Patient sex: M
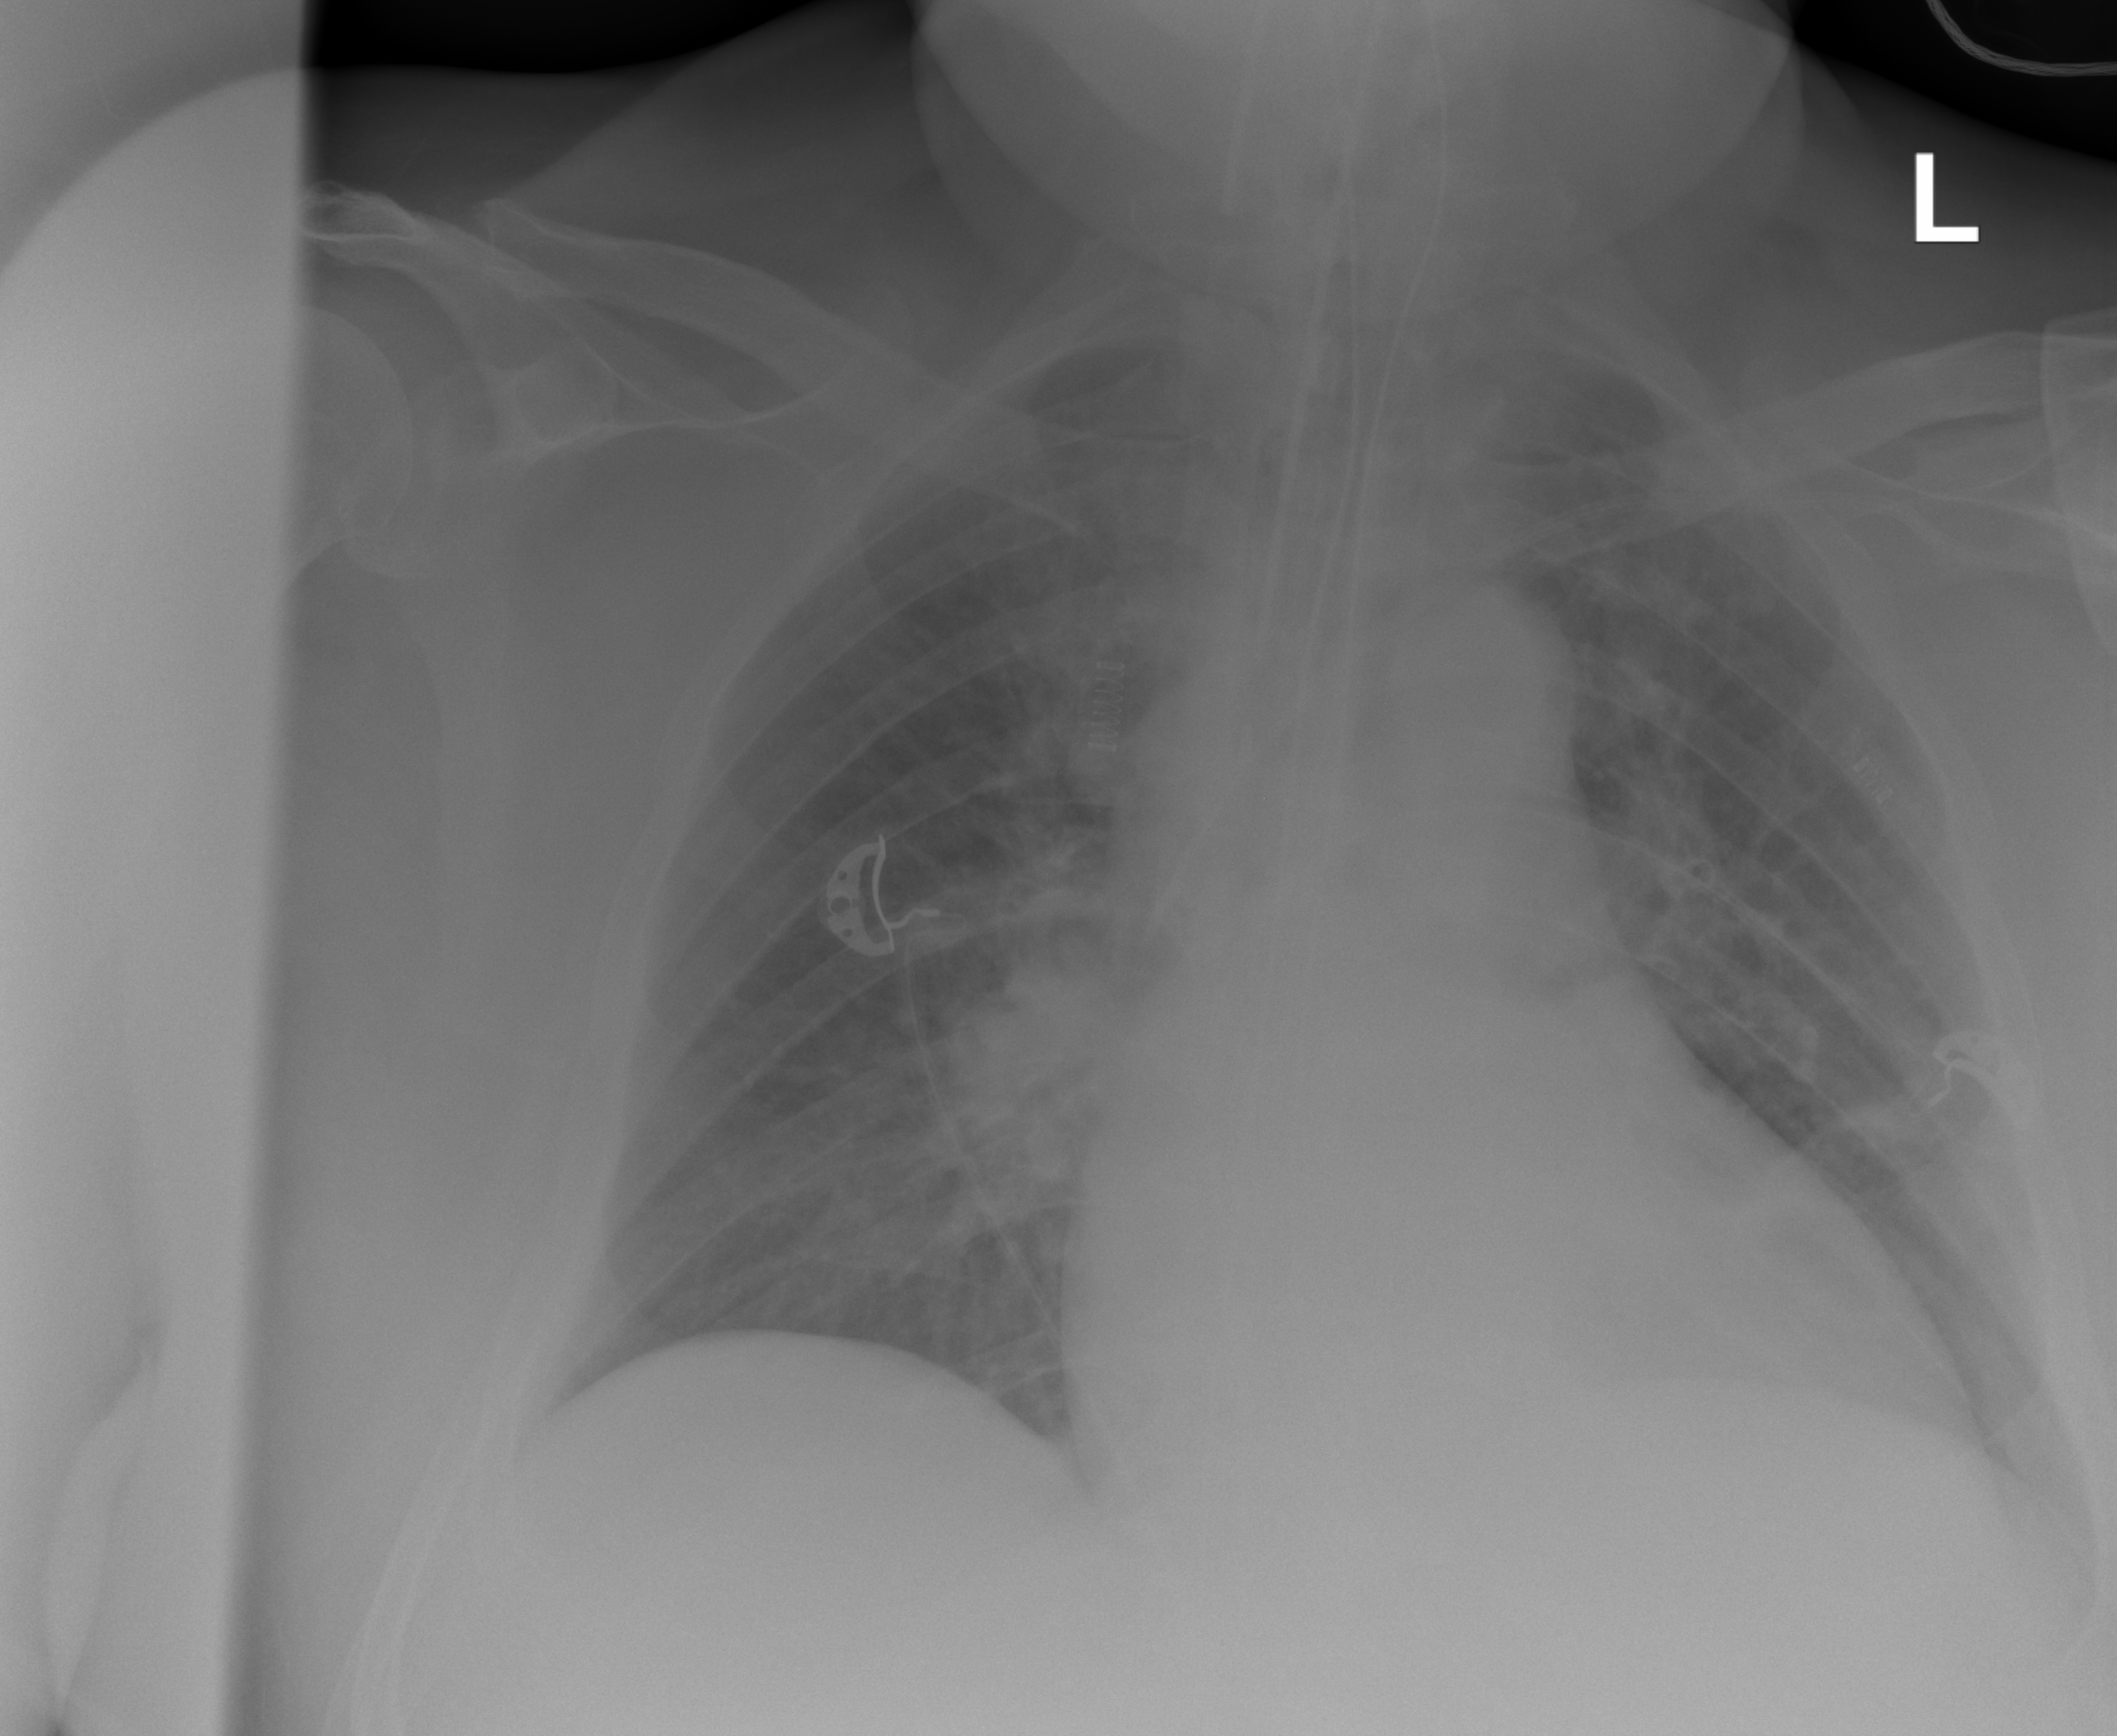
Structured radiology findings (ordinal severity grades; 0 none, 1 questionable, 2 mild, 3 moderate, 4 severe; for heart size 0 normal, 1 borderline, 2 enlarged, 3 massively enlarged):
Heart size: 2
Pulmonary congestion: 2
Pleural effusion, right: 0
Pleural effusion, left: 2
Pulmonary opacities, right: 2
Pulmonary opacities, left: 0
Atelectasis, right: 2
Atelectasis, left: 2